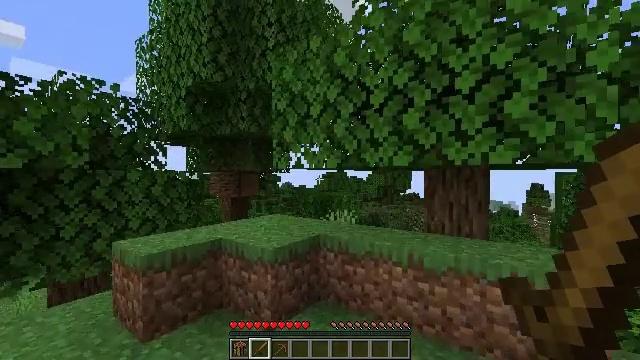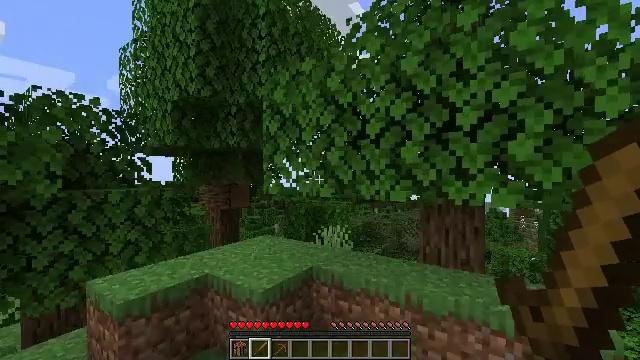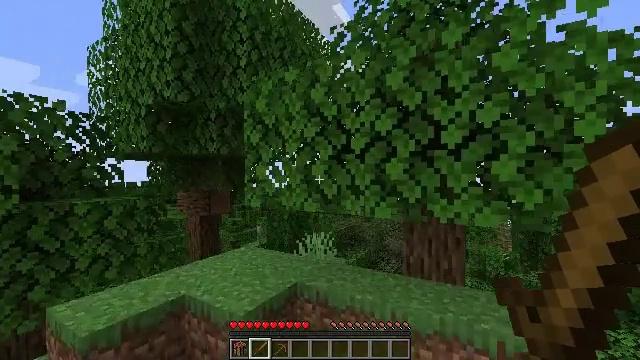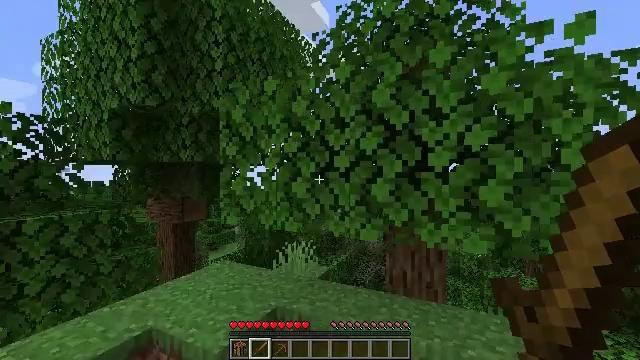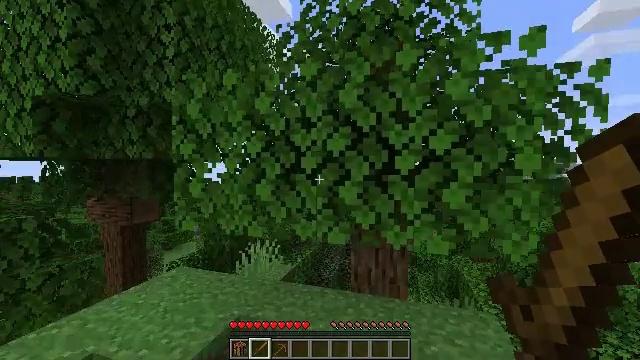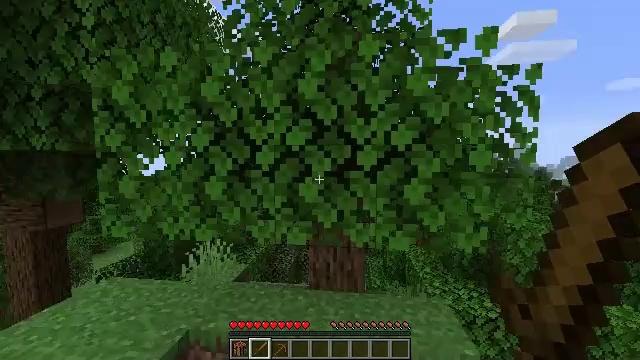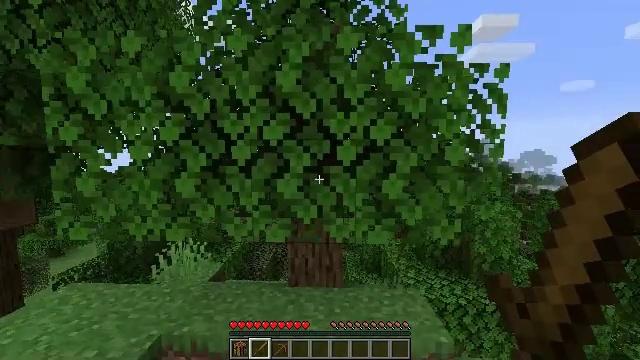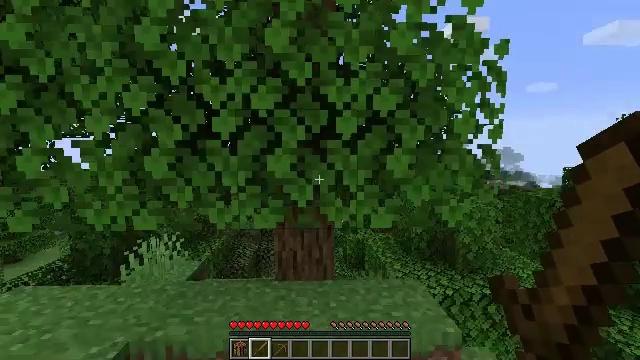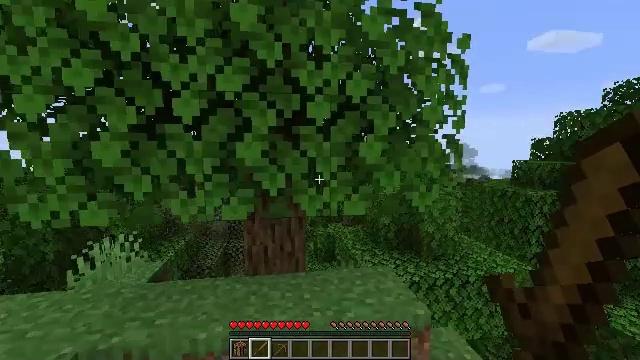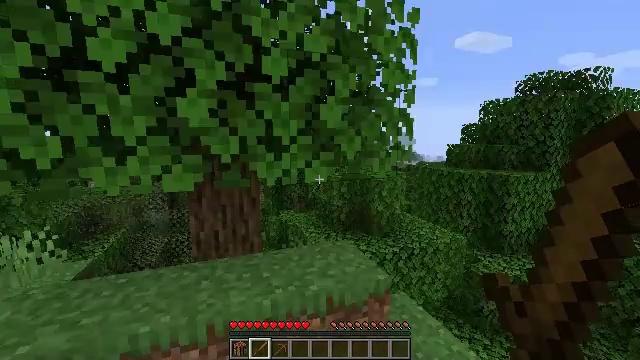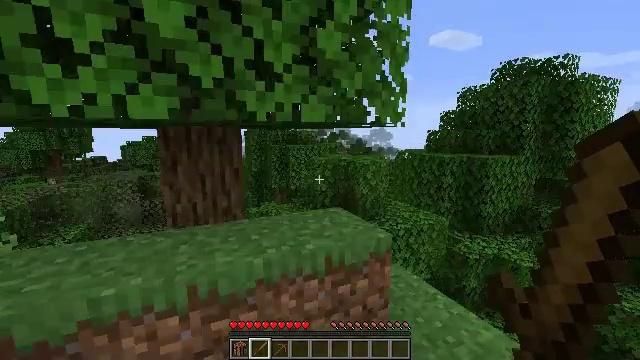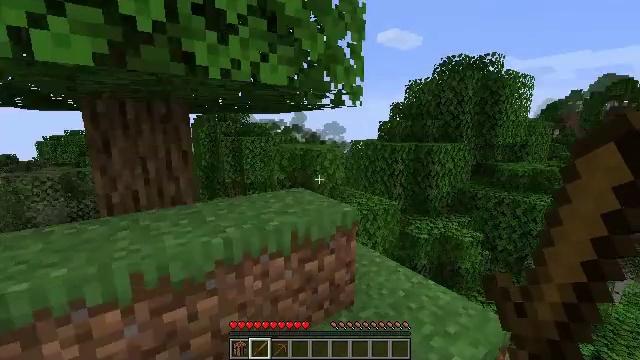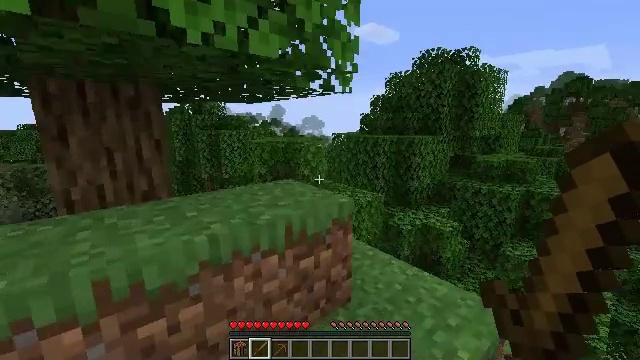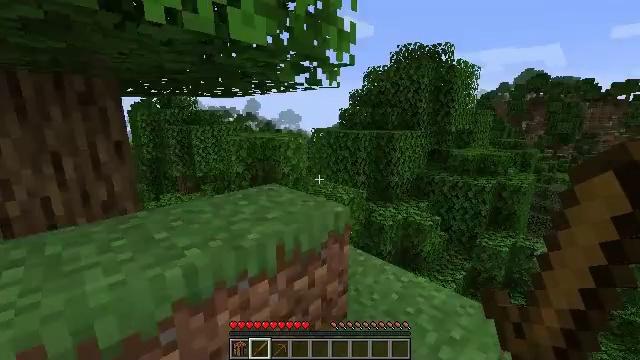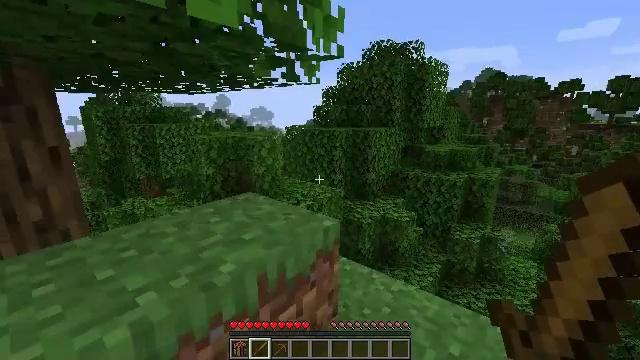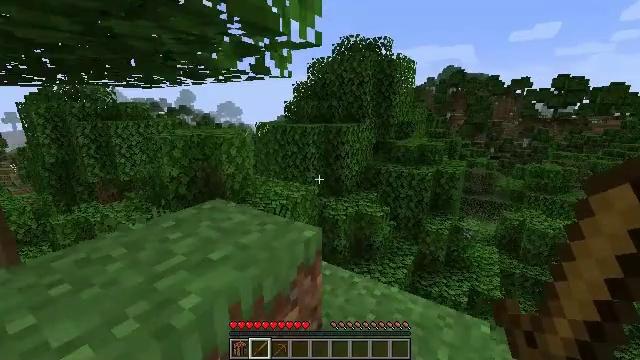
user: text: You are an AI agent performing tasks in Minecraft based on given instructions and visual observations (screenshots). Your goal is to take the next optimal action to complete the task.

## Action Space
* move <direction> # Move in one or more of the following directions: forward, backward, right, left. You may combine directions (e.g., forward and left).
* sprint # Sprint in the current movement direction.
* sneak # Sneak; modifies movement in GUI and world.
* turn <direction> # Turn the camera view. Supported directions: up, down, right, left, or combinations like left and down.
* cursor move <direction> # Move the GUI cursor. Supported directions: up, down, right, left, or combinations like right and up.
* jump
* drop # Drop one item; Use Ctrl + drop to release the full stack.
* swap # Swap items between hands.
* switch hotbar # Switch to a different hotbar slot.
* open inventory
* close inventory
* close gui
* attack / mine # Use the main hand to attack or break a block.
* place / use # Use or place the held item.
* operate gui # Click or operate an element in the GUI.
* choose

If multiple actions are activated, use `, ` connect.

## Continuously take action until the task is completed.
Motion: motion action
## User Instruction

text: Trim the tree by mining oak leaves.
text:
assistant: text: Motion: move forward, turn right, jump
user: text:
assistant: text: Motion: move forward, turn right
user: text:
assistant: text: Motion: move forward, turn right
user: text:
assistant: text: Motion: move forward, turn right and down
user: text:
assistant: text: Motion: move forward, turn right and down
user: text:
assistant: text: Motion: move forward, turn right and down
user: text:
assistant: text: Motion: move forward, turn right
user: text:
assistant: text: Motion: move forward, turn right
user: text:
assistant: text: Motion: move forward, turn right and down
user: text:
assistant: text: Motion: move forward, turn right
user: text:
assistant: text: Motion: move forward, turn right and down
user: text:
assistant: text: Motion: move forward, turn right and down
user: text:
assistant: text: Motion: move forward, turn right and down
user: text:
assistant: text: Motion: move forward, turn right
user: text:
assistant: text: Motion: move forward, turn right
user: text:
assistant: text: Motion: move forward, turn right
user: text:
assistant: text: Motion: move forward, turn right
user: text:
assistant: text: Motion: move forward, turn right
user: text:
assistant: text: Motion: move forward, turn right
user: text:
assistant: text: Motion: move forward, turn right
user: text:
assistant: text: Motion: move forward, turn right
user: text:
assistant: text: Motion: move forward
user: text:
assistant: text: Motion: move forward
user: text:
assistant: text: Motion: move forward
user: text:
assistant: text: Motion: move forward, turn left
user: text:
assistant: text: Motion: move forward, turn left
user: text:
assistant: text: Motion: move forward, turn left
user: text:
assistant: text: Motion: move forward, turn left
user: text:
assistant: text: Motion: move forward, turn left
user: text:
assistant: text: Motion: move forward, turn left and up